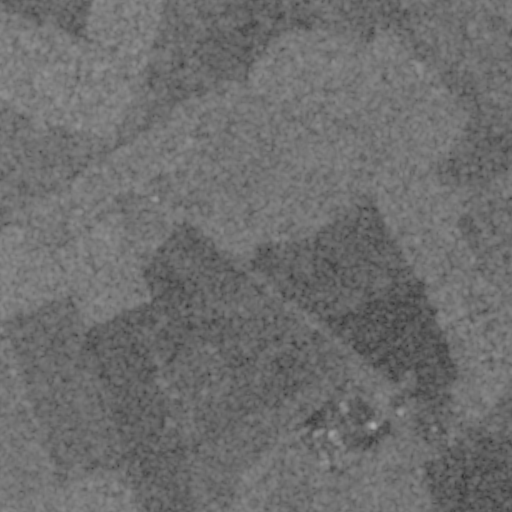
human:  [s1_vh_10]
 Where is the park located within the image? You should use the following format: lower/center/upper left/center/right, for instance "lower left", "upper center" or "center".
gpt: The park is located in the lower left of the image.
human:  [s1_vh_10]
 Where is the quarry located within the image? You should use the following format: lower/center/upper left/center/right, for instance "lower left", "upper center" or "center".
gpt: There is no quarry in the image.

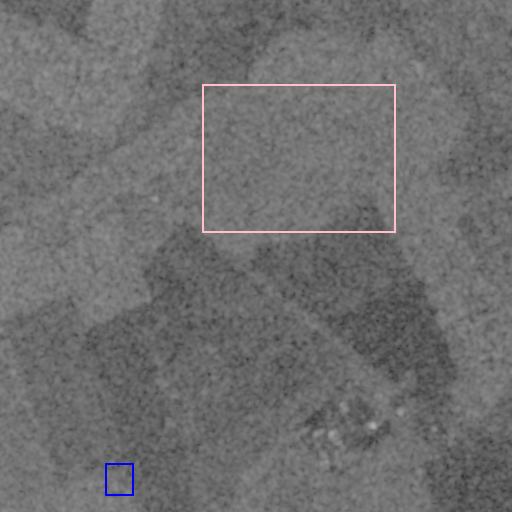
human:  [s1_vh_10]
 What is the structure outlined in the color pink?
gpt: The structure outlined in pink is a crop field.
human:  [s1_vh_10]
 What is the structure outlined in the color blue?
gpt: The structure outlined in blue is a park.
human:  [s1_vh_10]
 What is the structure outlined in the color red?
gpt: There is no red outline.